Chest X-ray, PA view. Patient: 40 years old, sex F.
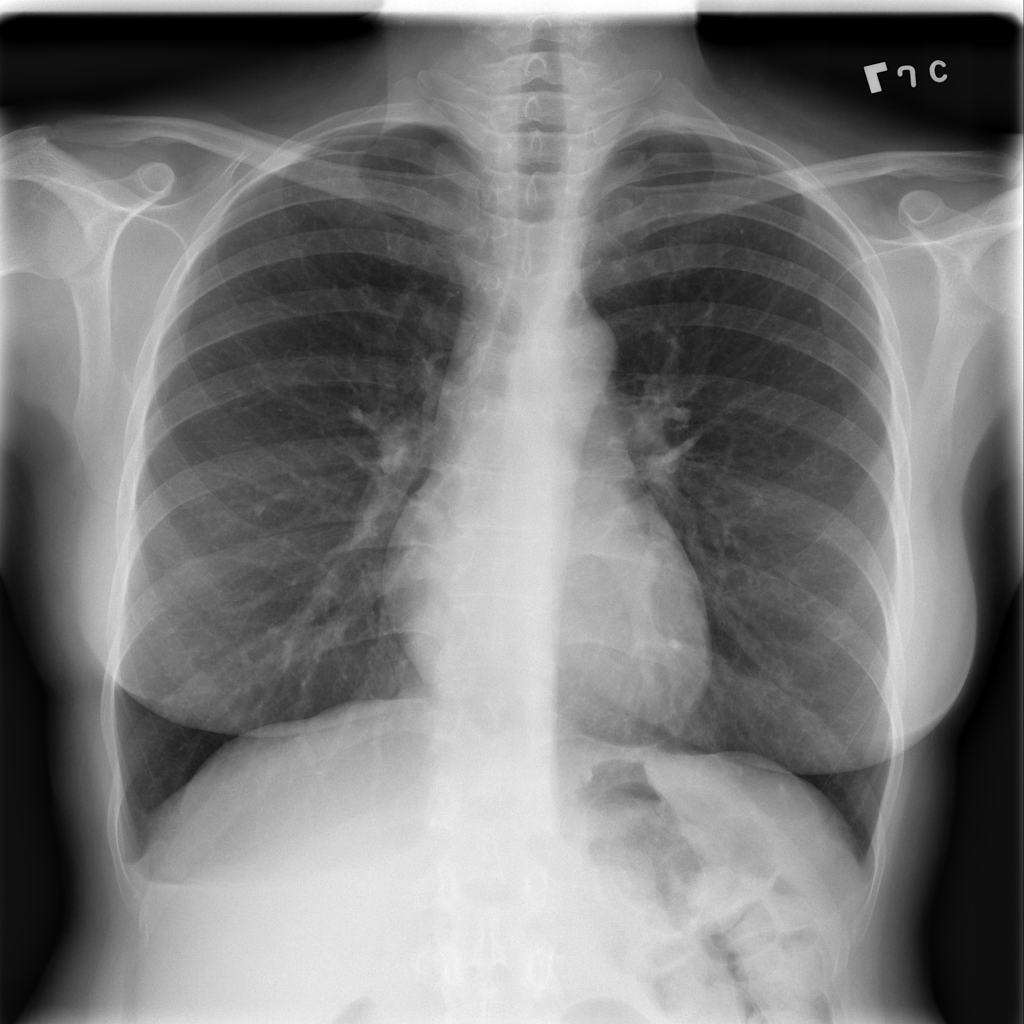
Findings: No Finding